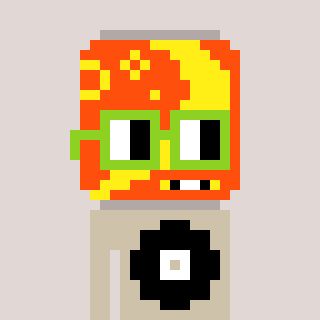
a pixel art character with square light green glasses, a pop-shaped head and a bege-colored body on a warm background